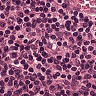
Metastatic tissue present: no